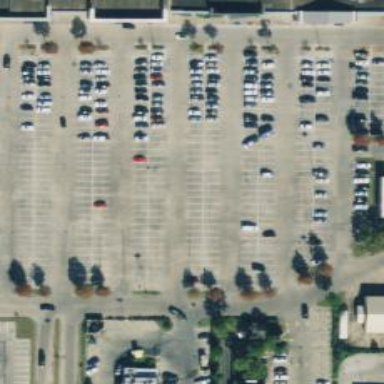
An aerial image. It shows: Parking space is available.